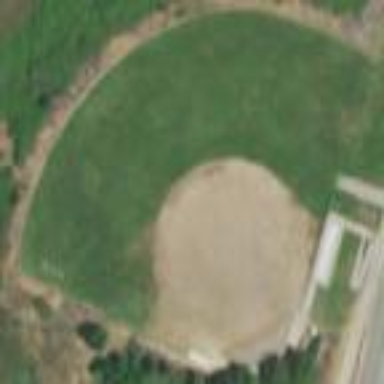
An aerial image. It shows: Grass baseball pitch for leisure and sport.